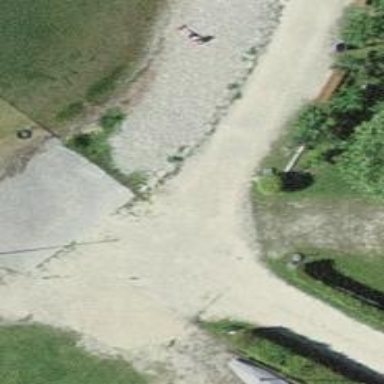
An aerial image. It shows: Paved footway.